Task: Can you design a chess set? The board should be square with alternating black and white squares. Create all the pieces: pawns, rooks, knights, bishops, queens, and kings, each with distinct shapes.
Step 396:
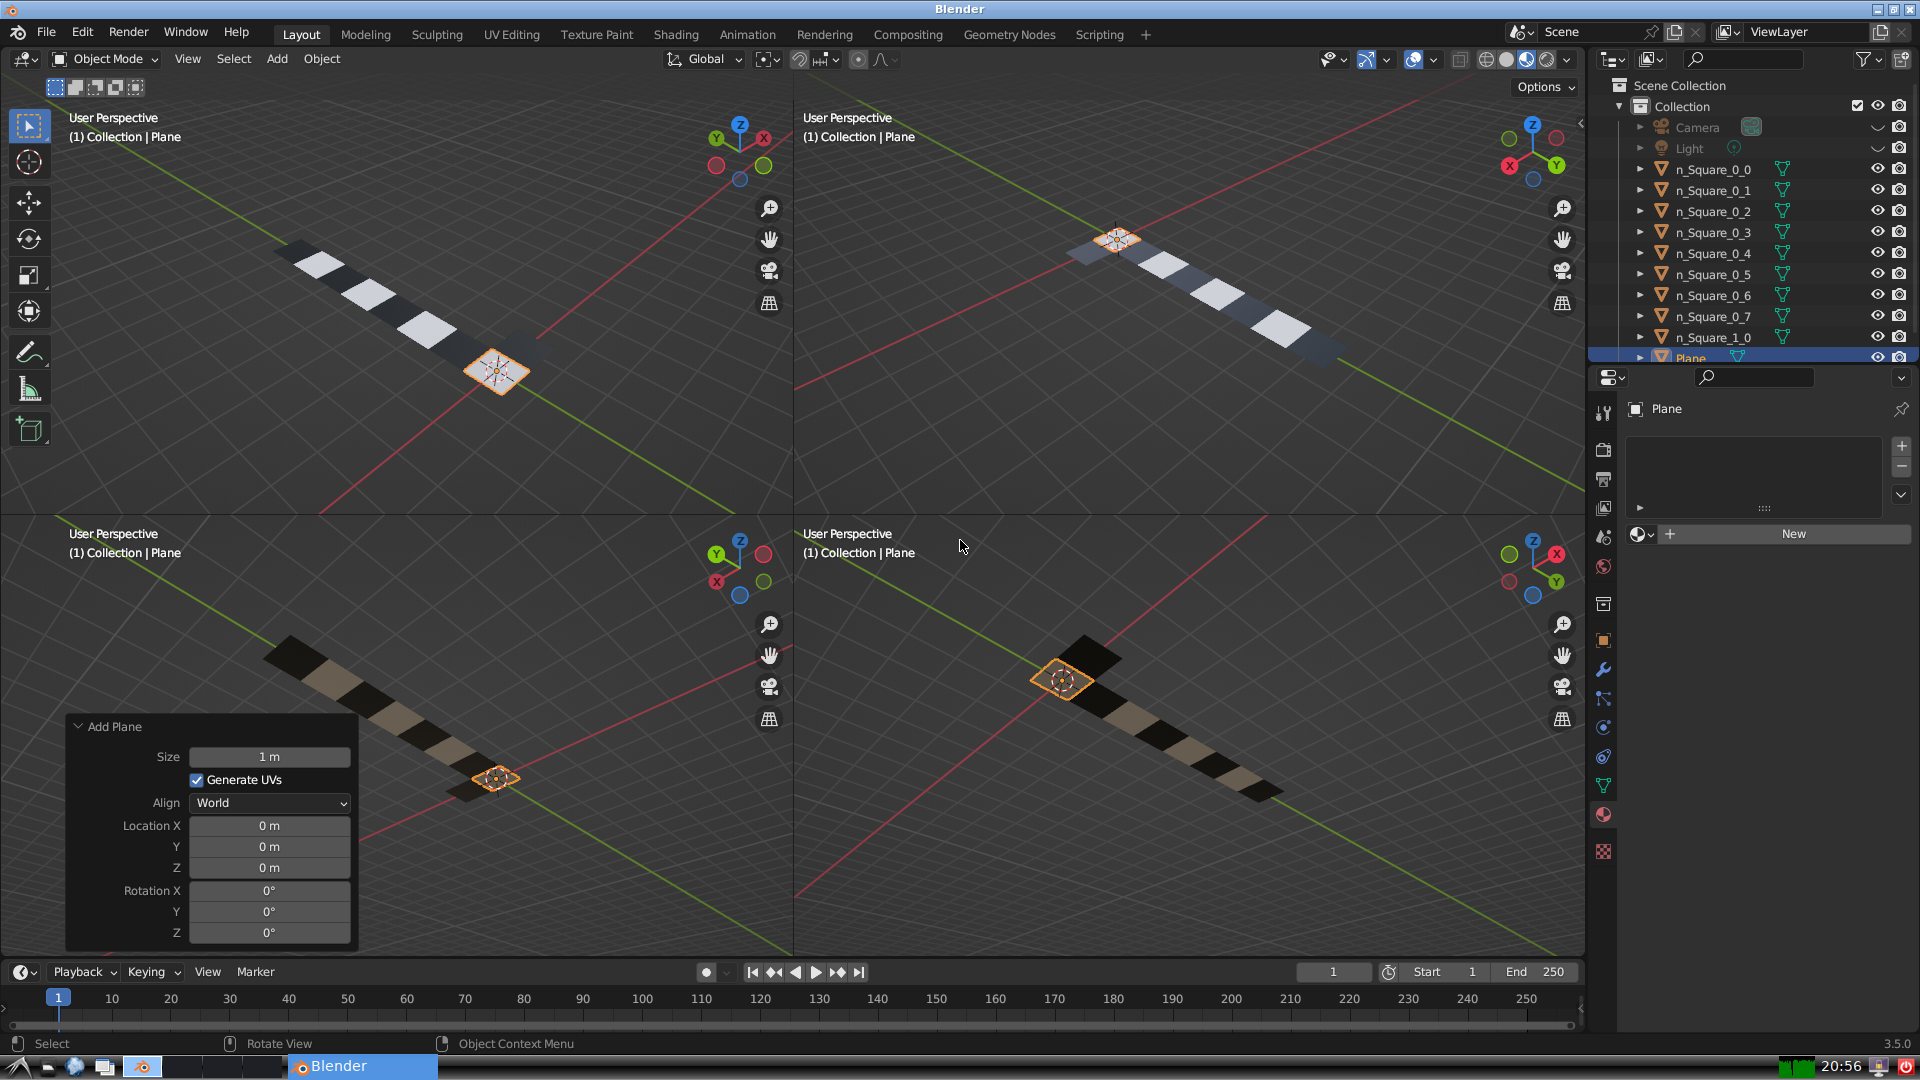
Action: {"key_press": ['Ctrl, Home']}